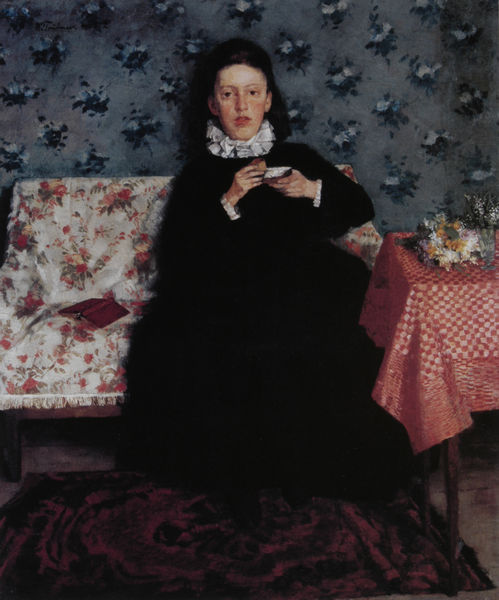
Titel: Auf dem Kanapee
Künstler: Heinrich Wilhelm Trübner
Standort: Berlin
Institution: Staatliche Museen zu Berlin, Preußischer Kulturbesitz
Schlagwörter: blau, dunkel, gemälde, hand, weiß, grün, mädchen, sitzen, blumen, braun, frau, grau, haar, hell, hut, kariert, kleid, licht, mund, nase, raum, schwarz, stirn, tisch, zimmer, blick, blüten, dame, rosen, rot, haube, karo, karriert, muster, teppich, dix, jung, trinken, wand, augen, falten, gesicht, halten, kragen, schale, spitze, teller, bildnis, hals, halskrause, hände, portrait, porträt, rückenlehne, tischbein, tischdecke, tischtuch, boden, fransen, haare, interieur, realismus, sessel, sitzend, decke, kind, spitzen, frontal, lippen, potrait, rosa, stillleben, vase, deutschland, wangen, sofa, wohnzimmer, blümchen, bank, essen, tapete, strauss, tasse, überwurf, tee, couch, rüschen, blumenstrauss, gemustert, karos, buch, blumenmuster, kuchen, untertasse, krause, ganzkörper, blumentapete, banklehne, büchlein, geblümt, gebäck, handtasche, rotbackig, rotbäckig, rotweiß, sträußchen, tapet, tapetenmuster, tase, teppich tasse, kraus, krage, spitzenkragen, balu, maiglöckchen, blumengesteck, schwarzu, tapette, skandinavien, augen nase, streublumen, keks, hogarth, schwarzes kleid, tappete, 19. jahrhundert, n, kecks, husse